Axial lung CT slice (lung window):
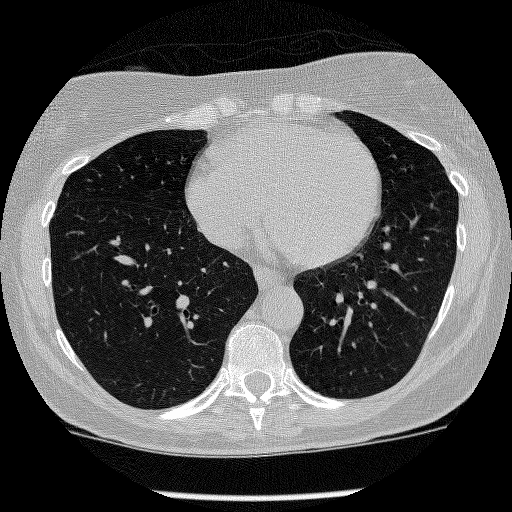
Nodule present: no